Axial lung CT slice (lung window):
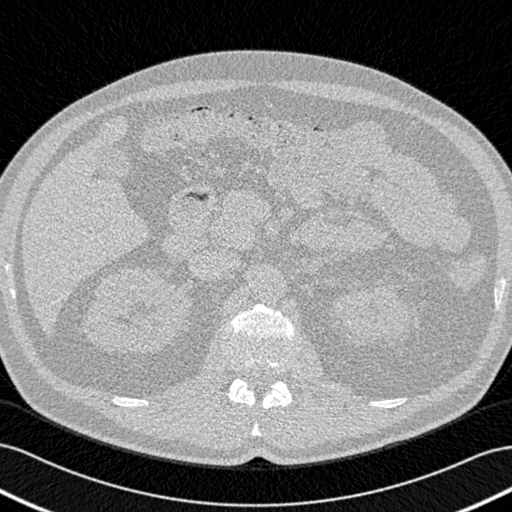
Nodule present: no